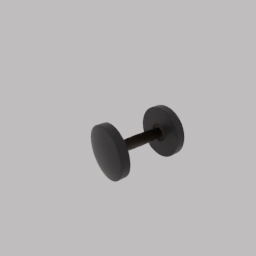
Label: tools